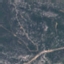
Label: HerbaceousVegetation